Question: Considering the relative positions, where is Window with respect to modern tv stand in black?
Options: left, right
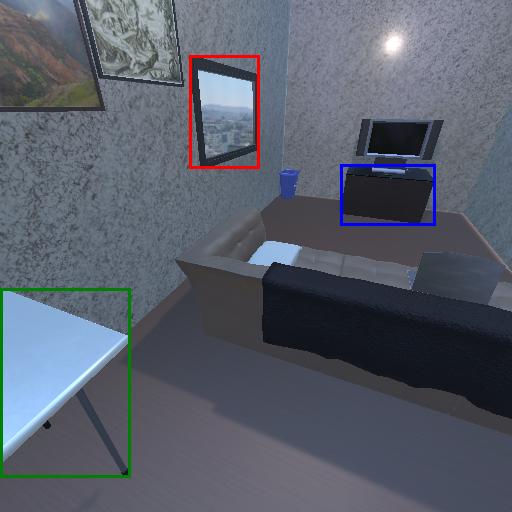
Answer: left